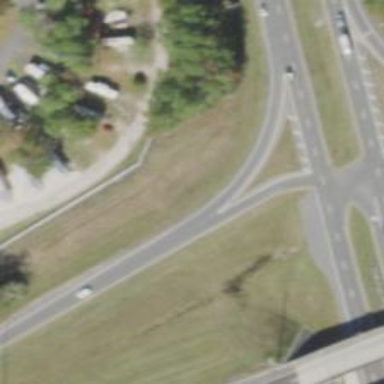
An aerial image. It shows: Diamond junction on motorway link.